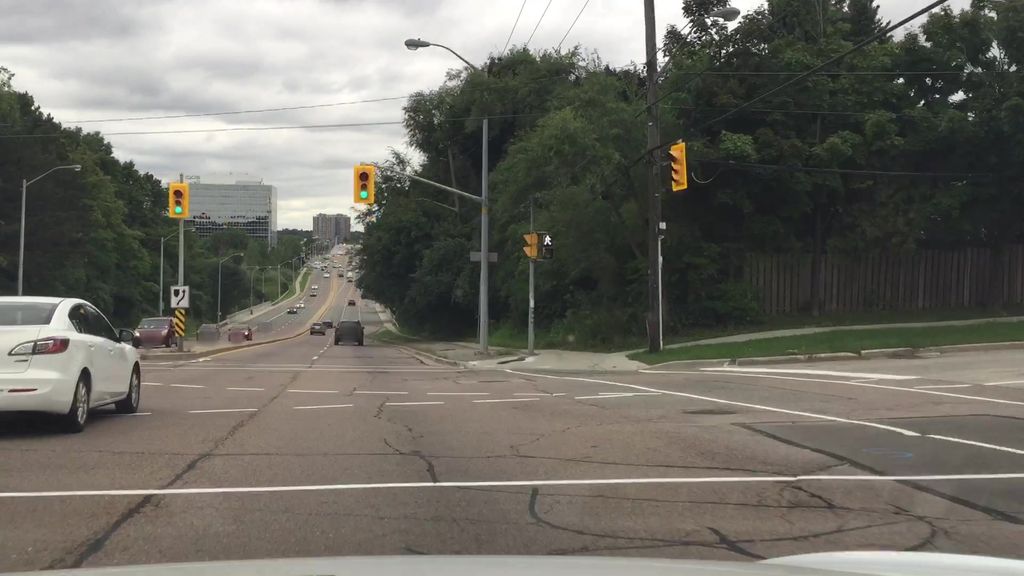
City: toronto